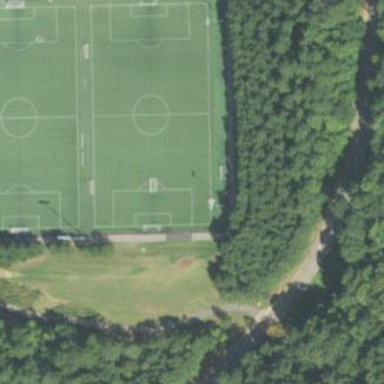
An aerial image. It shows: Artificial turf soccer pitch for leisure sport activities.